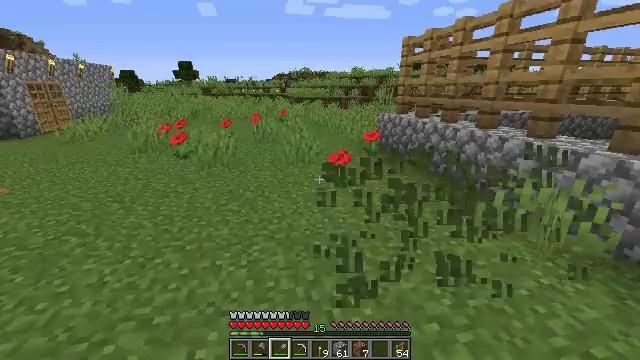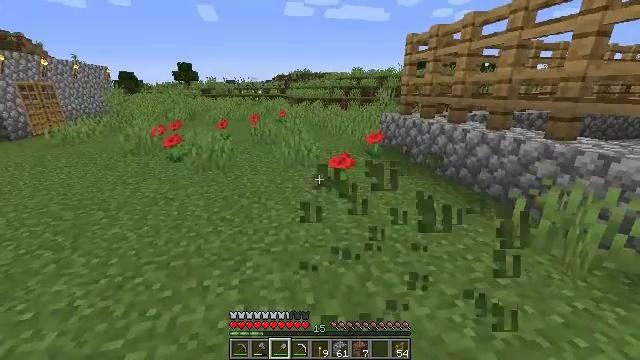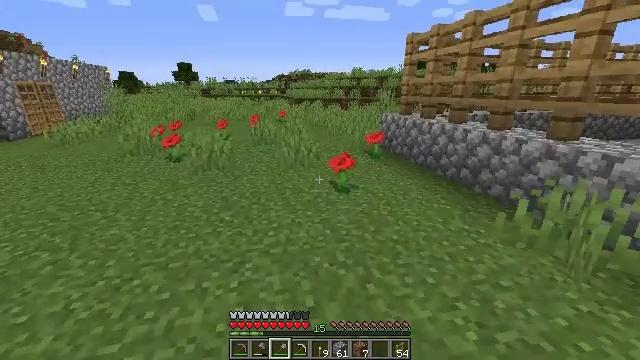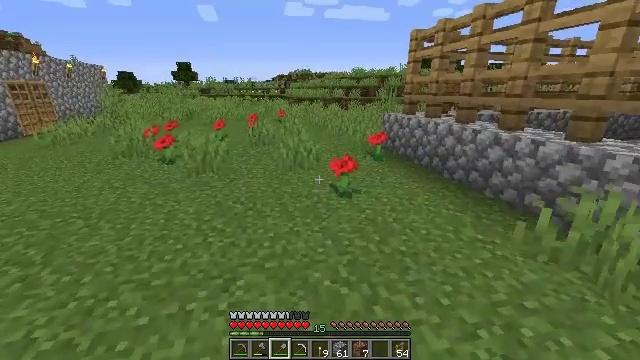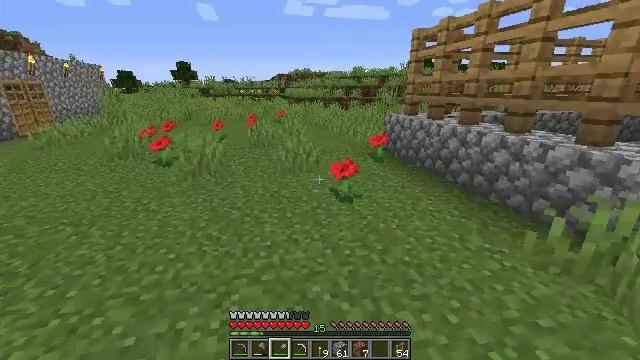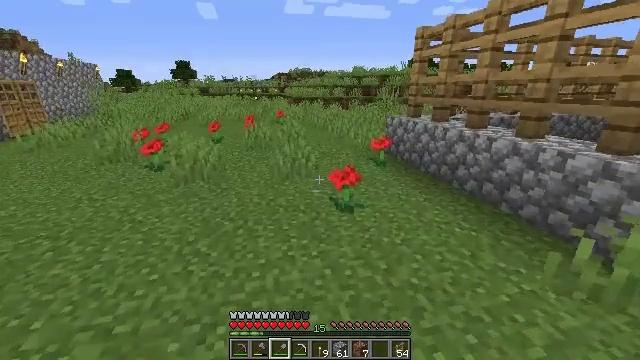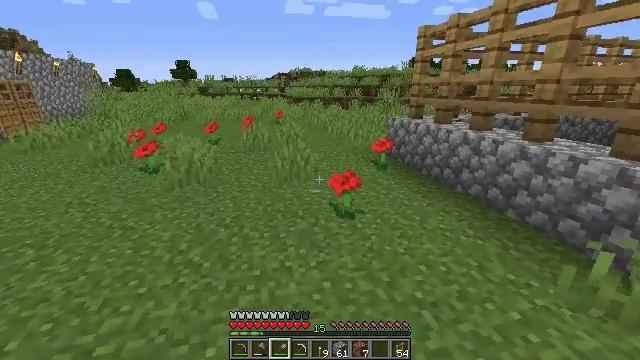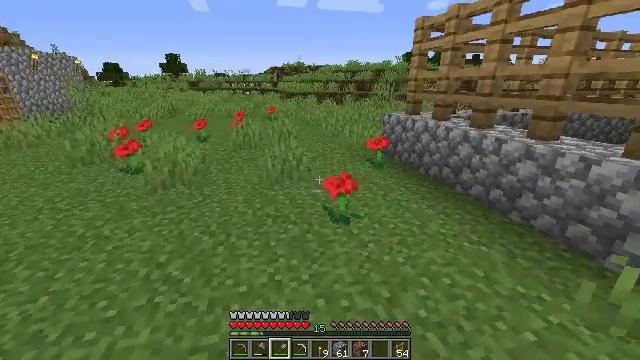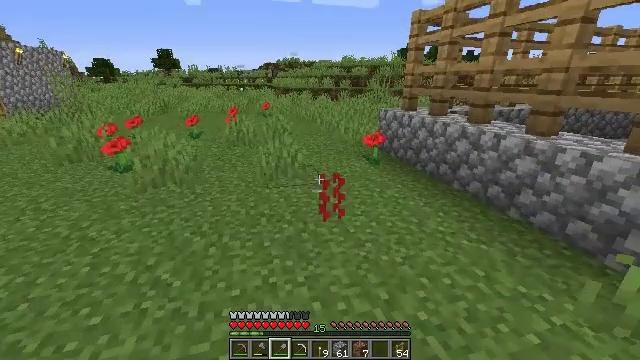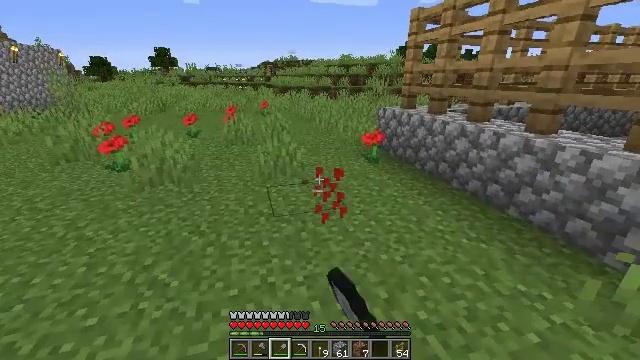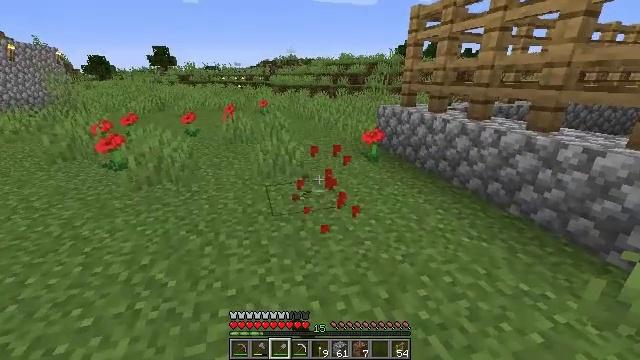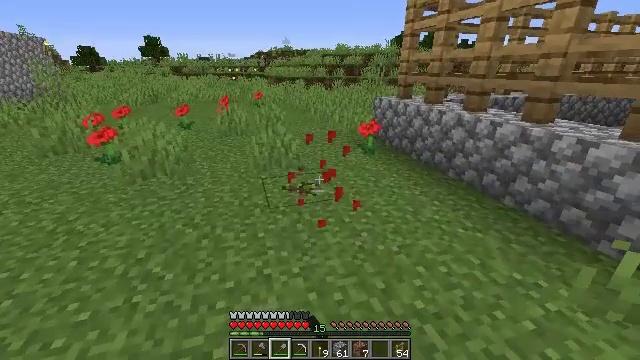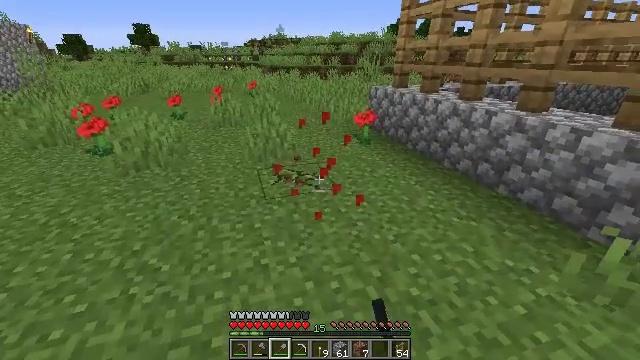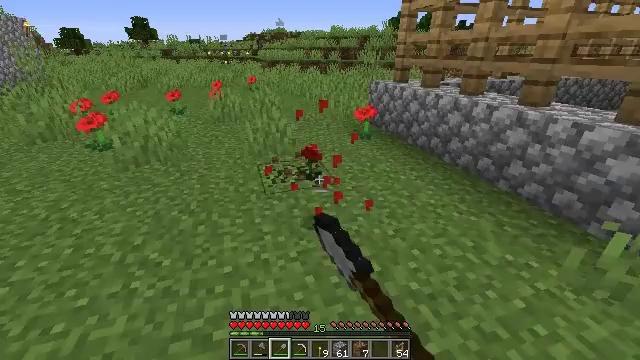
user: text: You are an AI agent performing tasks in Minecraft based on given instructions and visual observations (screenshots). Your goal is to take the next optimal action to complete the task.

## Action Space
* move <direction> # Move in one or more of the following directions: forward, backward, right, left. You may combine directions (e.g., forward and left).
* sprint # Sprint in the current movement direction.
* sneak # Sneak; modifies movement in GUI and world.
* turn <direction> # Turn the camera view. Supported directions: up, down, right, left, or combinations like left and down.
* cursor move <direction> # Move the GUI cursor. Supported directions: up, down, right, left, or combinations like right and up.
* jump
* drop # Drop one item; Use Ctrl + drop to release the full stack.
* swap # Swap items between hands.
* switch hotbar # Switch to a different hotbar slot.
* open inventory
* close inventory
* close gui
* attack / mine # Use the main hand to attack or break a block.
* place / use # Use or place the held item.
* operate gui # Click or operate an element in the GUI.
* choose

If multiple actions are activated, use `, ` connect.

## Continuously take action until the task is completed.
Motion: motion action
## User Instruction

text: Collect the poppy by clicking on it.
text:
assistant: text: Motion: move forward, attack / mine
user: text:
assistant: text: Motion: move forward, attack / mine
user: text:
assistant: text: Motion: move forward, attack / mine
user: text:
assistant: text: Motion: move forward, attack / mine
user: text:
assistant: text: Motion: move forward, attack / mine
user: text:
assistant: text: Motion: move forward, attack / mine
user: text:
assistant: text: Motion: turn right and down, attack / mine
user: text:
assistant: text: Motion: turn right, attack / mine
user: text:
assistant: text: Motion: attack / mine
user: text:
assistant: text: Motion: attack / mine
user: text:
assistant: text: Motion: turn down, attack / mine
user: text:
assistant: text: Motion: turn right and down, attack / mine
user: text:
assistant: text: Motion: turn down, attack / mine
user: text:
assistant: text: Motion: attack / mine